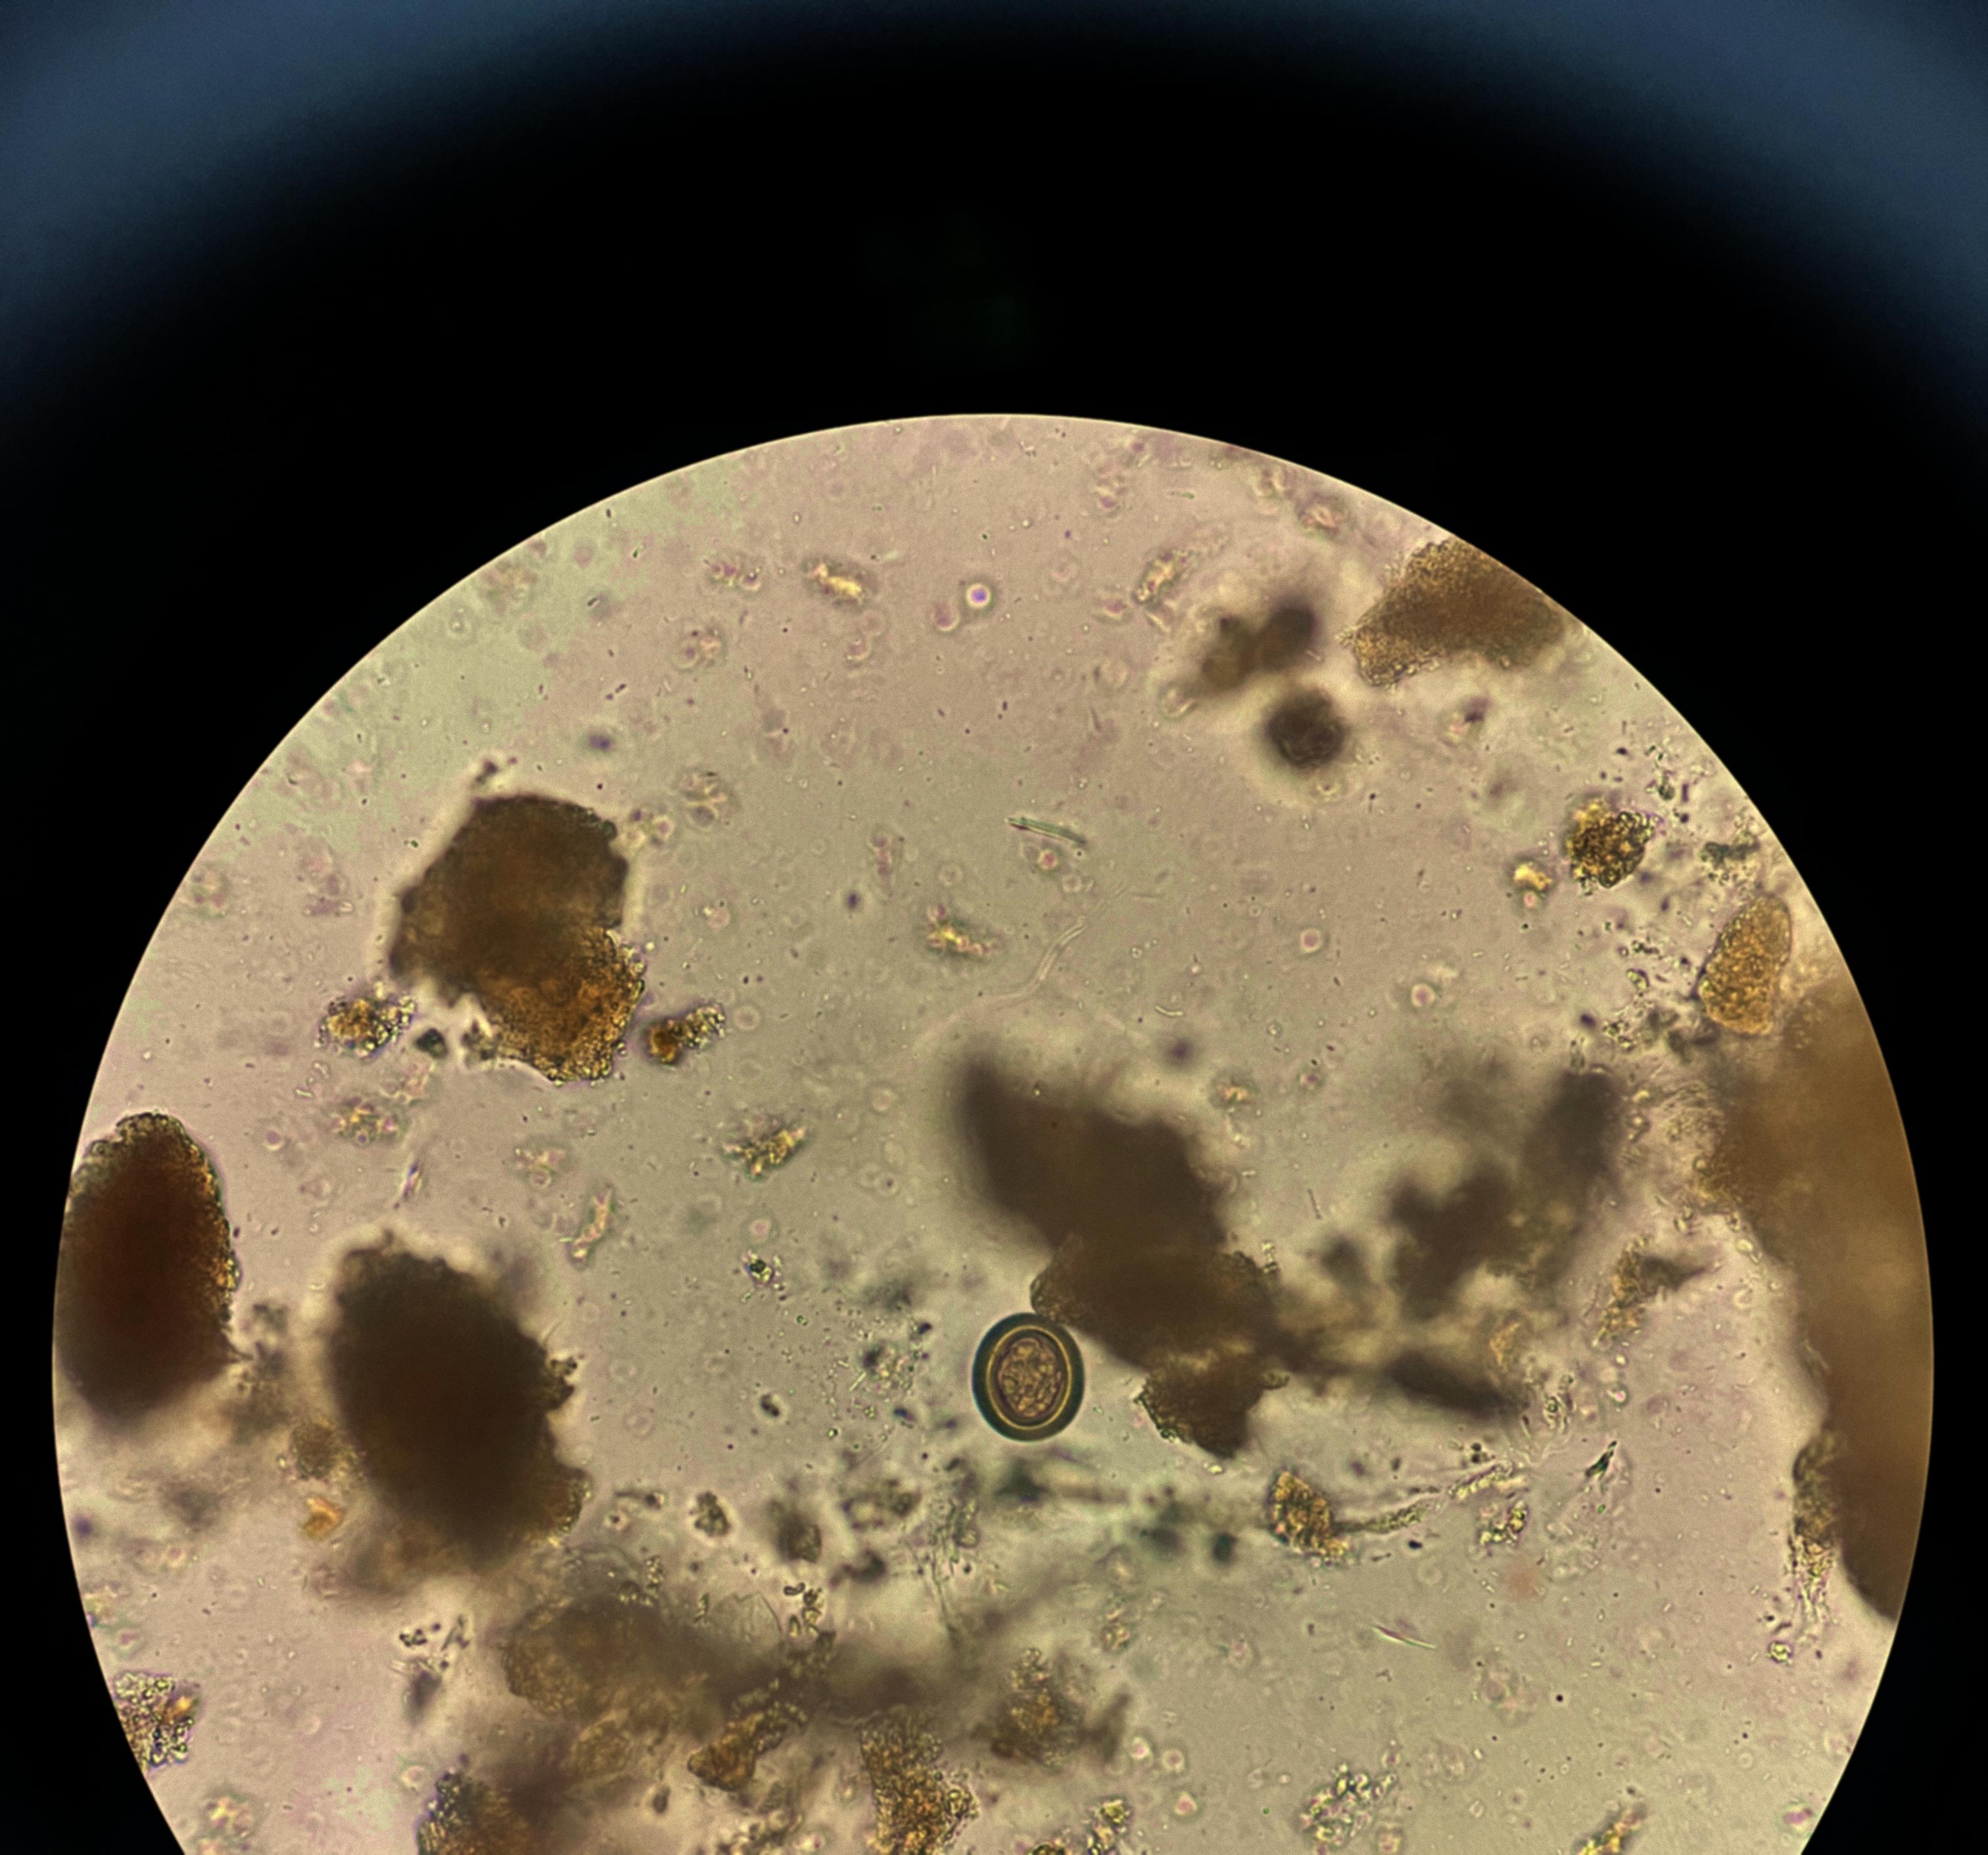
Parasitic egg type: Taenia spp. egg